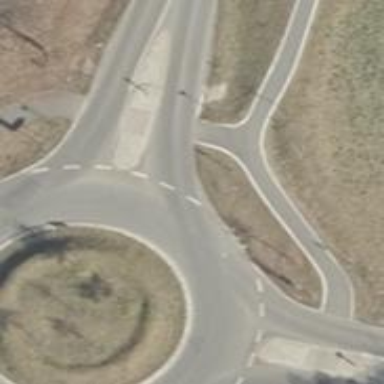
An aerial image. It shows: Road with "give way" sign.